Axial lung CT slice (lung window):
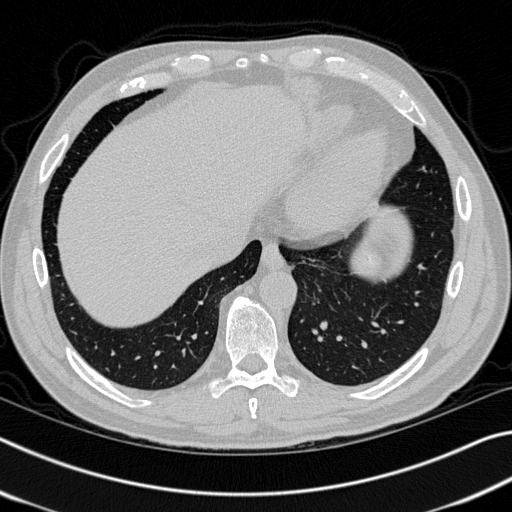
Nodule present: no